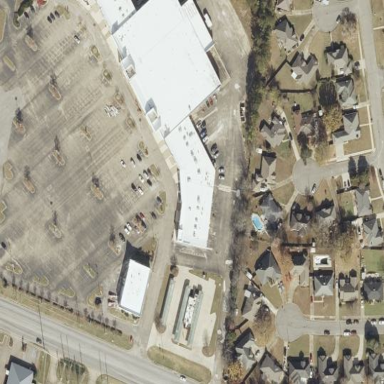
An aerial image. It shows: Retail building.